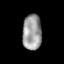
Tissue: prostate
Cell type: Epithelial cells
Senescence score: 0.3344
Nuclear area (px): 666
Mean DAPI intensity: 155.32